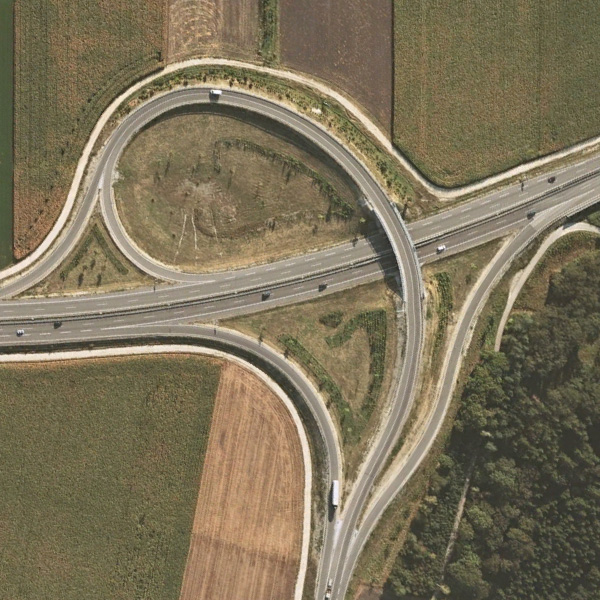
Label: Viaduct